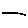
Label: line